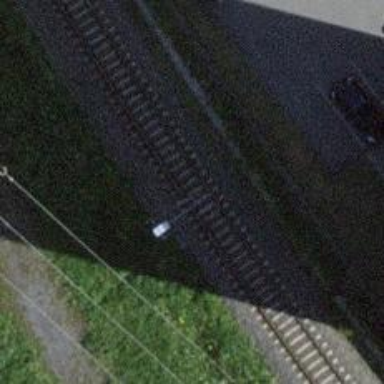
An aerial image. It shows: Railway signal.